Field crop: maize
Growth stage: 1
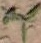
Species: atriplex